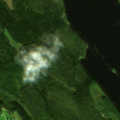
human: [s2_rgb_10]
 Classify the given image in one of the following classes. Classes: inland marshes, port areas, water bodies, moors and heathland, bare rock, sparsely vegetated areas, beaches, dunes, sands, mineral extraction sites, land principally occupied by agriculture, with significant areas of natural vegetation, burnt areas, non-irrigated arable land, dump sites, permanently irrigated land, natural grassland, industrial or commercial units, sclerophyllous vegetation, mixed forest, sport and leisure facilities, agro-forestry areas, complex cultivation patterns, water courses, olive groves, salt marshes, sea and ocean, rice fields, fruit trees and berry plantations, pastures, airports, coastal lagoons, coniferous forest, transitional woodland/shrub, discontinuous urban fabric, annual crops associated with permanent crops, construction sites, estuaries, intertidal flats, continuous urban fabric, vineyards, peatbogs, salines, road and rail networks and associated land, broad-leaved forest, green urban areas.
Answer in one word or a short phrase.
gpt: coniferous forest, mixed forest, water bodies